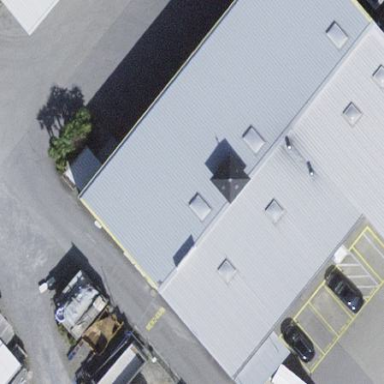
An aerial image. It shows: Industrial building.